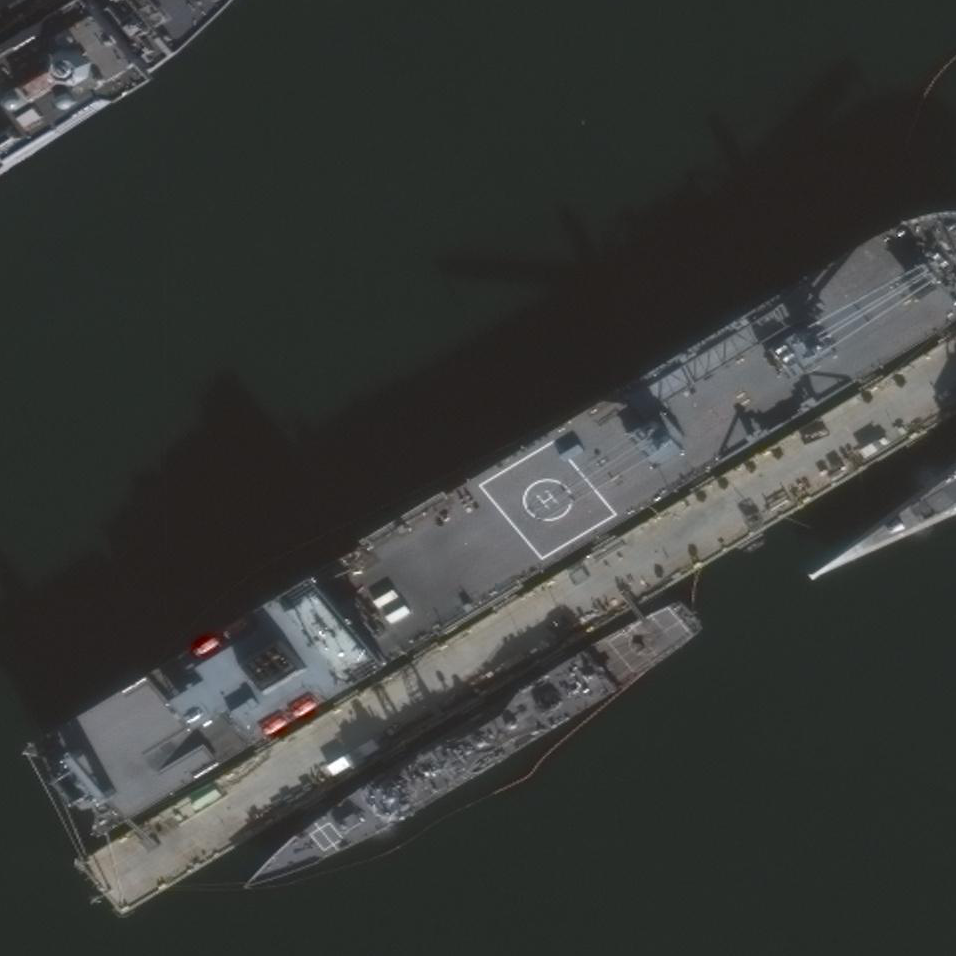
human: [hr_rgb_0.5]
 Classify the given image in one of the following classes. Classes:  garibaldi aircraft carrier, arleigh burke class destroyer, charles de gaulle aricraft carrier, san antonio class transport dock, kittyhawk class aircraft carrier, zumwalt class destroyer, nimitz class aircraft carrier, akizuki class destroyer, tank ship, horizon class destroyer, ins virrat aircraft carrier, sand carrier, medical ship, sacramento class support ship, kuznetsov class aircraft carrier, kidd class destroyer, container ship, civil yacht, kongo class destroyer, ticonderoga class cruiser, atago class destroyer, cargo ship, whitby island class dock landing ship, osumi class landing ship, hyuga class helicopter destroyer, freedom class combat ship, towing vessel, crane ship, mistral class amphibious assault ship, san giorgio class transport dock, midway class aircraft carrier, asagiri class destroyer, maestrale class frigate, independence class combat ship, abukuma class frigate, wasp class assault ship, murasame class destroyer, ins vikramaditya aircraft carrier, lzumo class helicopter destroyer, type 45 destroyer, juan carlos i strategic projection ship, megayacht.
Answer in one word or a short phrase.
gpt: Crane ship